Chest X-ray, AP view. Patient: 63 years old, sex F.
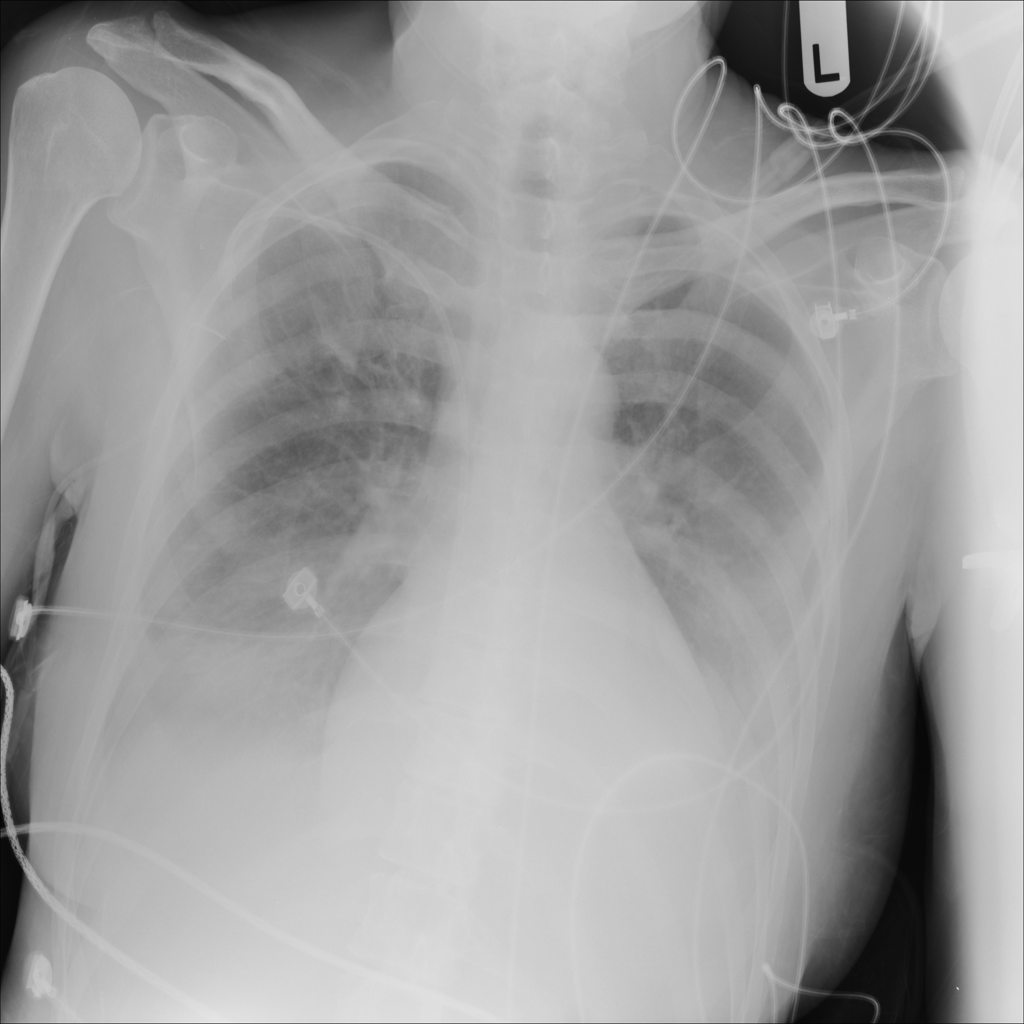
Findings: Effusion